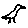
Label: bird